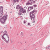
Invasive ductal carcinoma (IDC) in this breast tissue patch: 0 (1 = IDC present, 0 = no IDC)